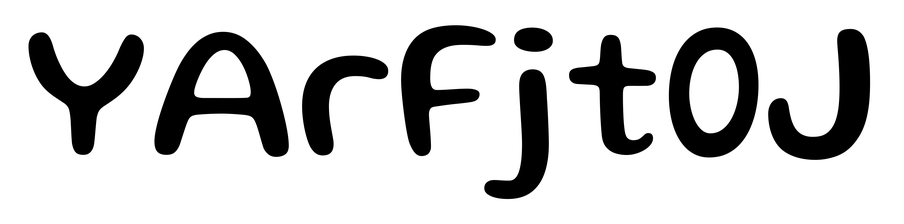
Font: Gluten_Regular